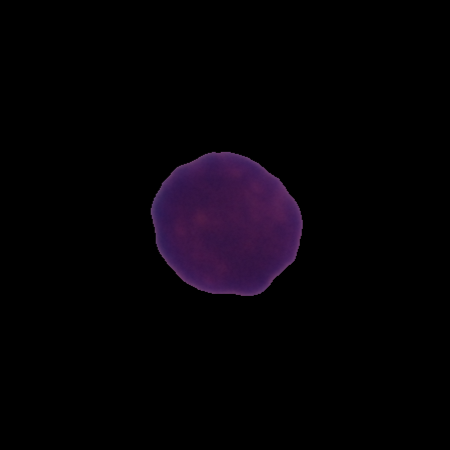
Label: healthy